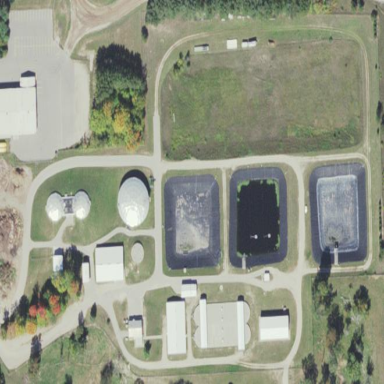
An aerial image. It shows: Water works facility.